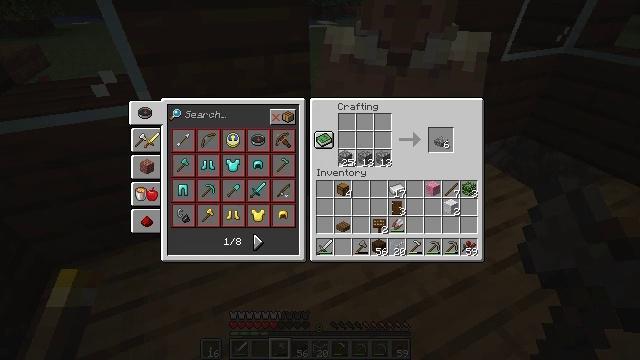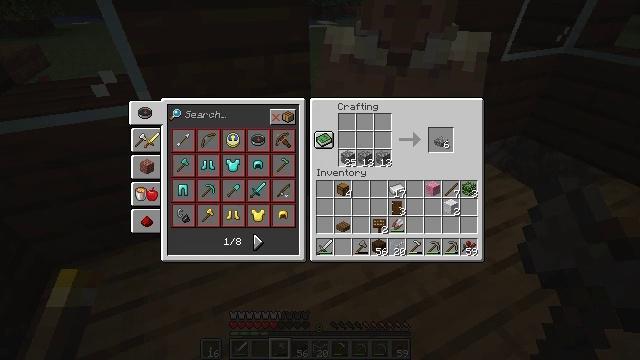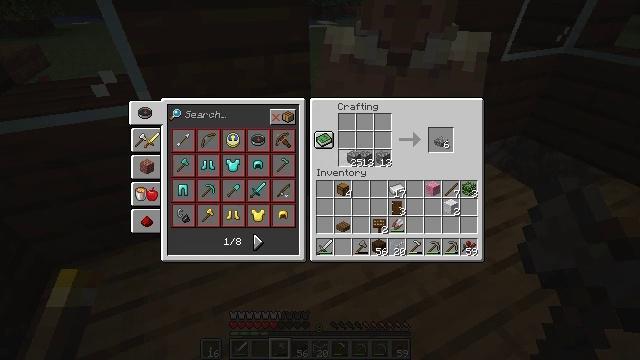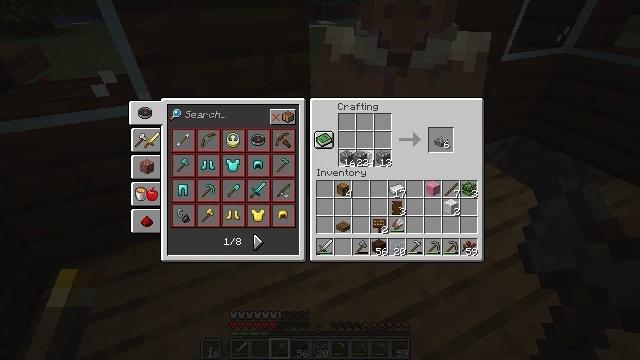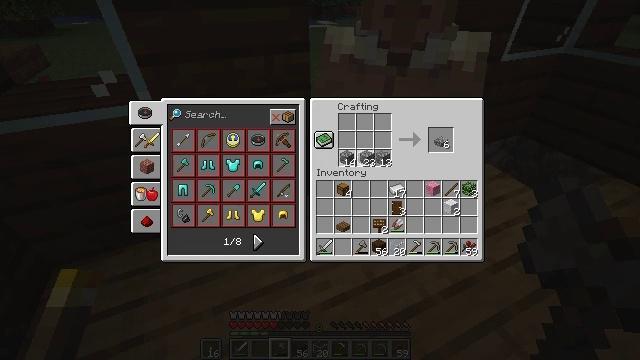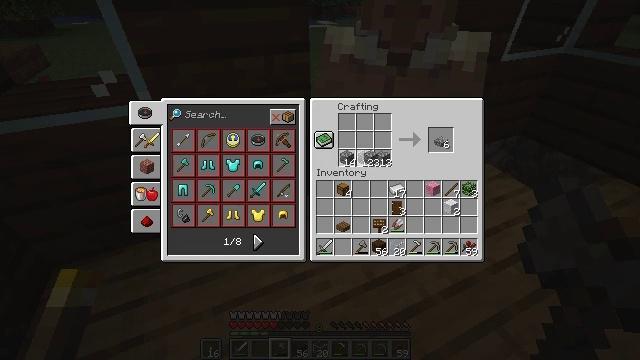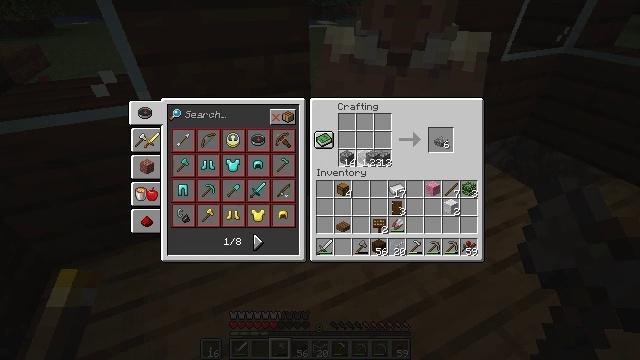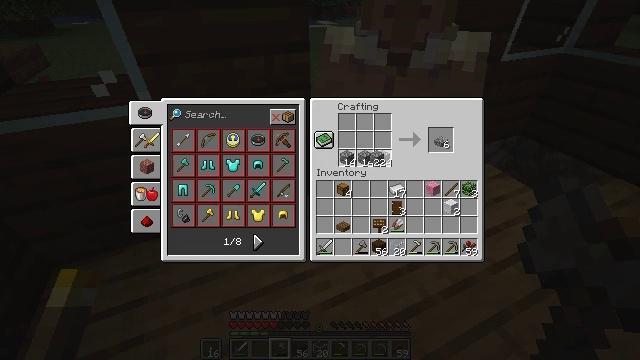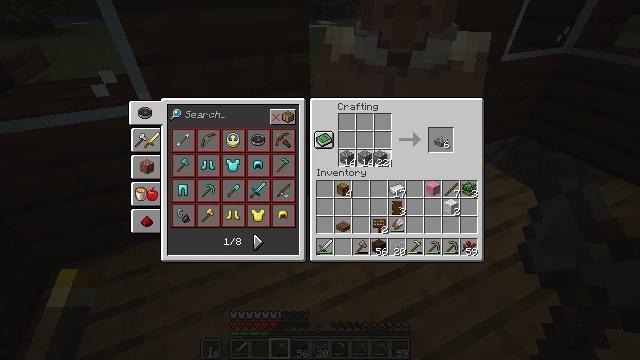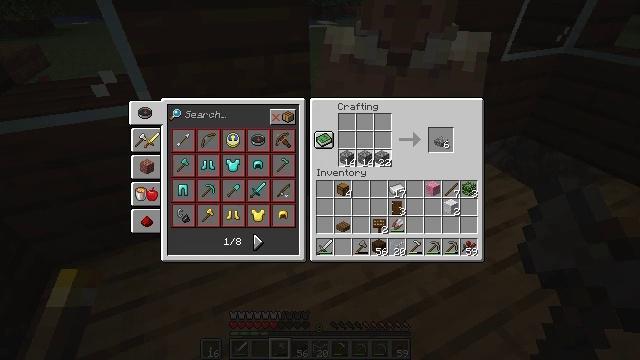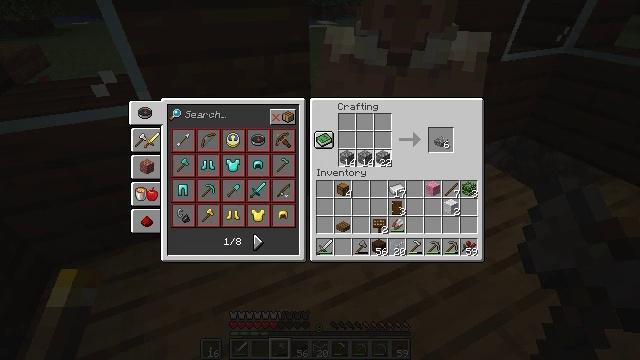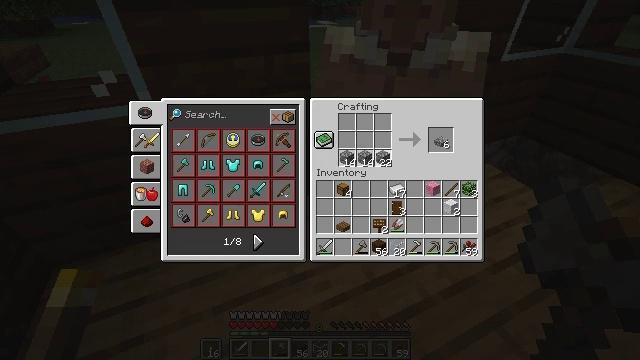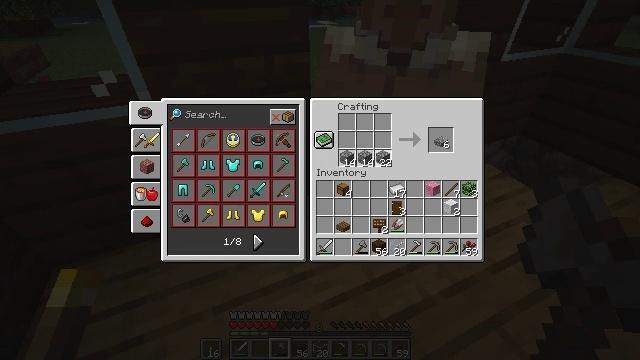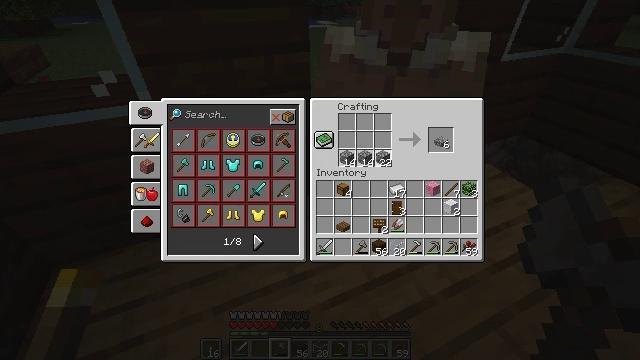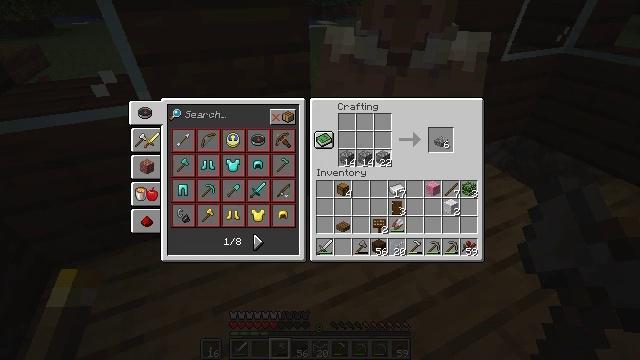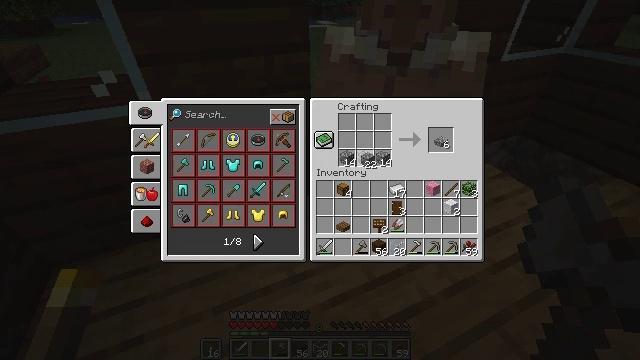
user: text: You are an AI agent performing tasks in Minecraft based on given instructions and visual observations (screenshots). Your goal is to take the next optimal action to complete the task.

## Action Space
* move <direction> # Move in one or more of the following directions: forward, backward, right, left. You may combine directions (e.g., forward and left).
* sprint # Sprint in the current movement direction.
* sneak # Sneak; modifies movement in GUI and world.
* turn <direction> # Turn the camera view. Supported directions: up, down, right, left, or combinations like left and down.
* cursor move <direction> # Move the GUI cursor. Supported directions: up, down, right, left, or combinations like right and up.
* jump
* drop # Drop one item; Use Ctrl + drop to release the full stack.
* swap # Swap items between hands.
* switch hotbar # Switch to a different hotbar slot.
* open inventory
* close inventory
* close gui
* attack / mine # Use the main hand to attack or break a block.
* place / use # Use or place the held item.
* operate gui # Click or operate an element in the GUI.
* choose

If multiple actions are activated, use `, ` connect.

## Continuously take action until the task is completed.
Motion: motion action
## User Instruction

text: Make a cobblestone slab using the crafting table.
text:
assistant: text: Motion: choose
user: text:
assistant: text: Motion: choose
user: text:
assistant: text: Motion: choose
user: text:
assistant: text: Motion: cursor move right, choose
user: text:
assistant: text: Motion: choose
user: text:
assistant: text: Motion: choose
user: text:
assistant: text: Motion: choose
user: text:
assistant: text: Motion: choose
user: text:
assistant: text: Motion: choose
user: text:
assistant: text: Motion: choose
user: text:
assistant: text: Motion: choose
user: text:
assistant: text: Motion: choose
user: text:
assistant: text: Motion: choose
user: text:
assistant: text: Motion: no_op
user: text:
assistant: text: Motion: cursor move left
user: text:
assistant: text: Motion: cursor move left
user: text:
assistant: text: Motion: no_op
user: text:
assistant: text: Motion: no_op
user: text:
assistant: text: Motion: no_op
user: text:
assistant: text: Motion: no_op
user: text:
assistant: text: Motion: no_op
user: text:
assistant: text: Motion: no_op
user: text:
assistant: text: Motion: no_op
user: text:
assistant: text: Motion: no_op
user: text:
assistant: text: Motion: no_op
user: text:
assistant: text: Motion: choose
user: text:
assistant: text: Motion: choose
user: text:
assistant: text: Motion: choose
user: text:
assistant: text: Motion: choose
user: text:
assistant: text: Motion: cursor move right, choose